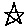
Label: star